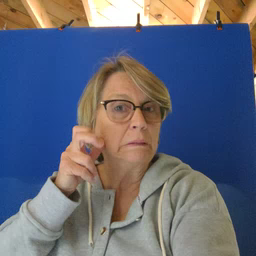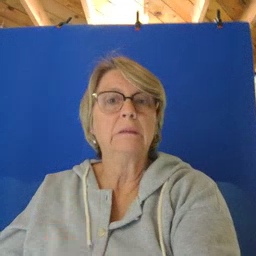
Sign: listen